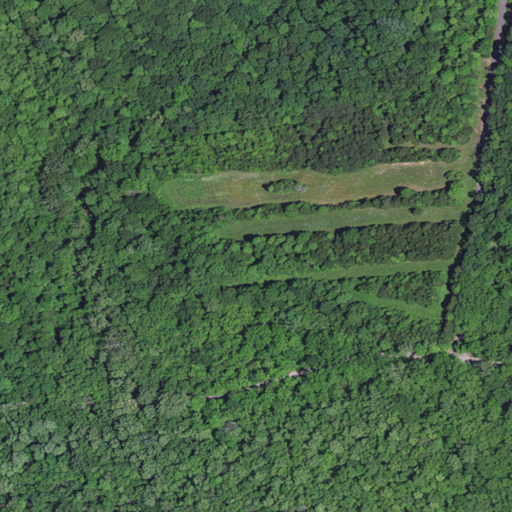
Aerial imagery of valley in Kentucky named Stillhouse Hollow containing deciduous forest, open development, mixed forest, evergreen forest, and woody wetlands